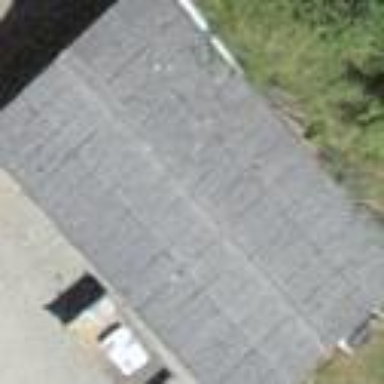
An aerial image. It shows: Shed.